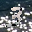
Label: 3